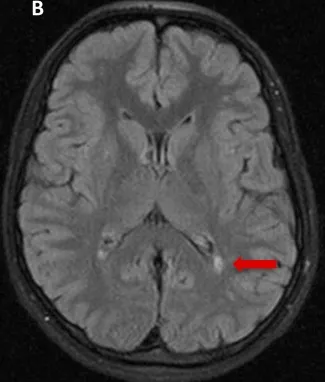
Brain MRI Flair sequences showing new confluent subcortical white matter lesions compatible with inflammation (red arrows) (A, B).
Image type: radiology (mri)